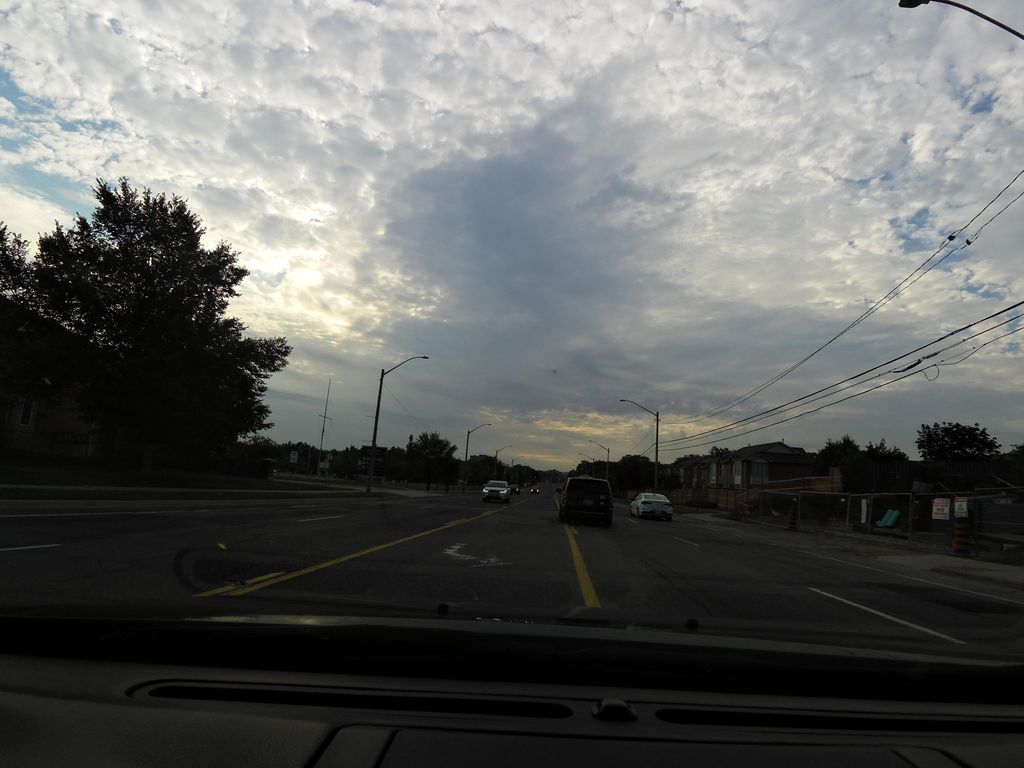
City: hamilton